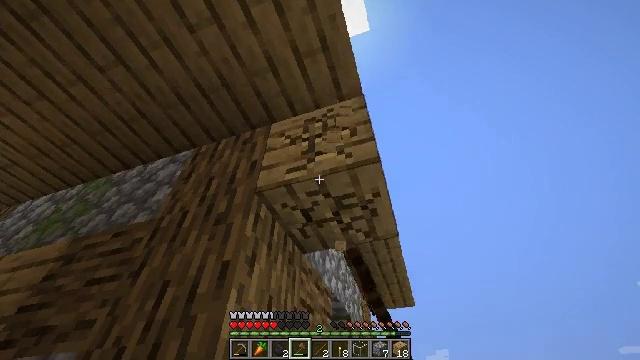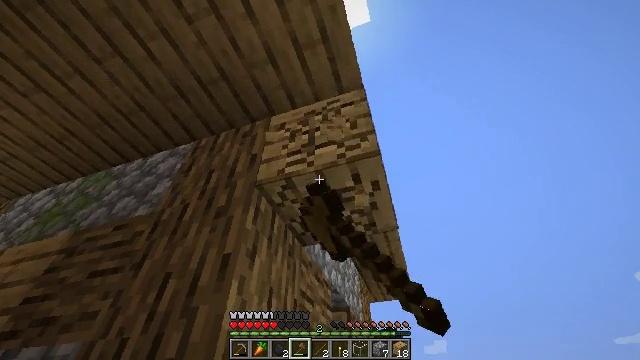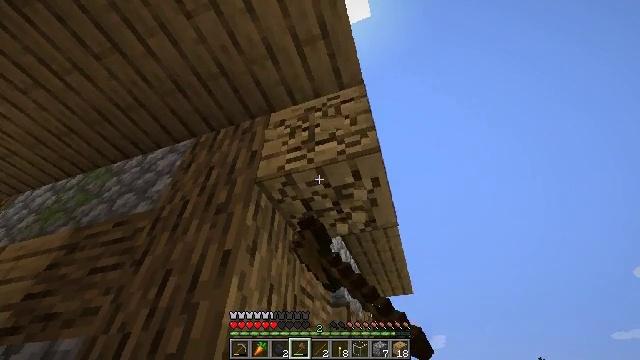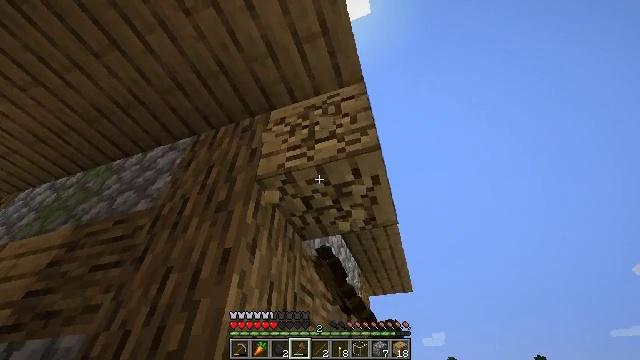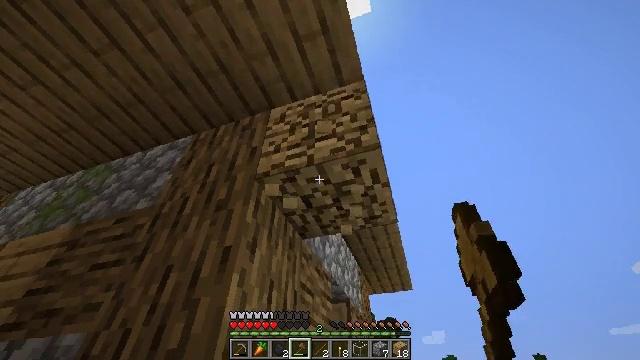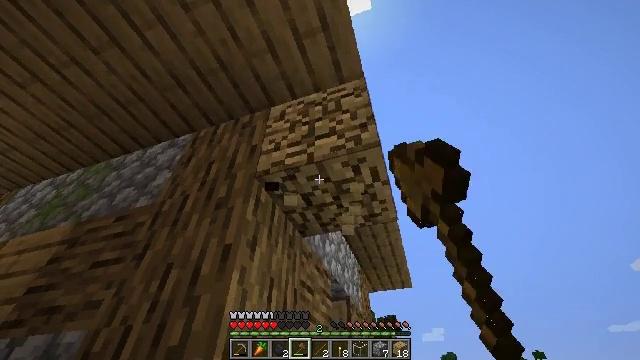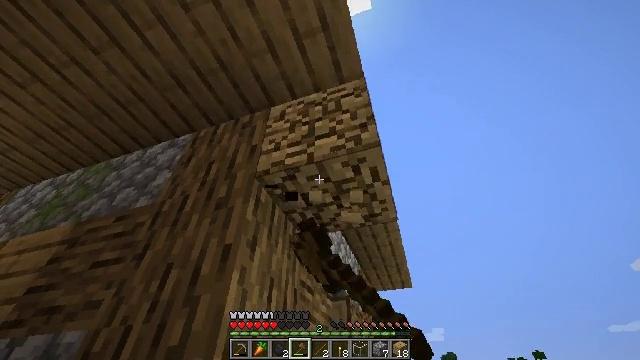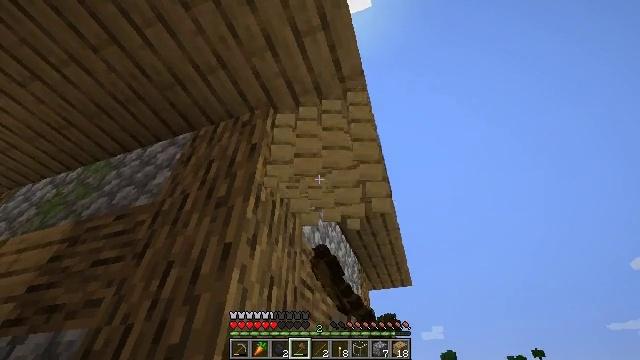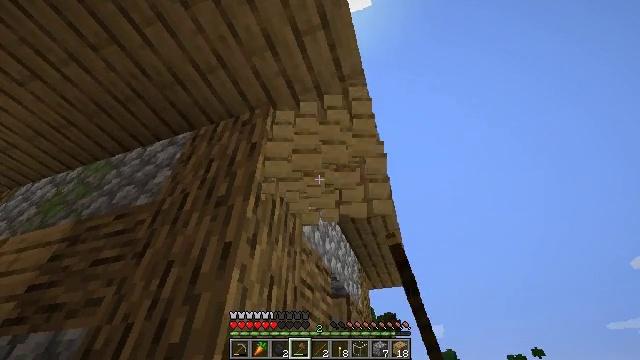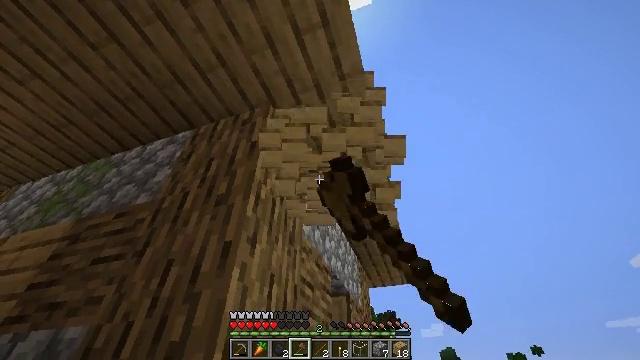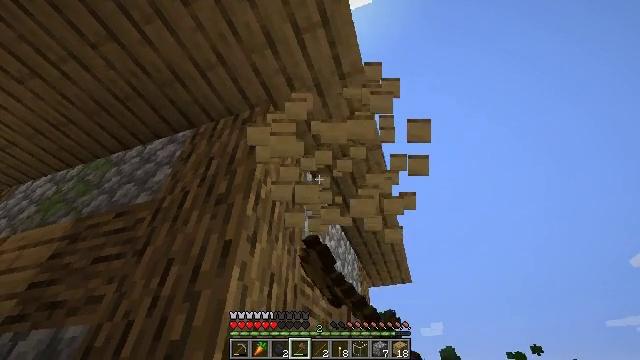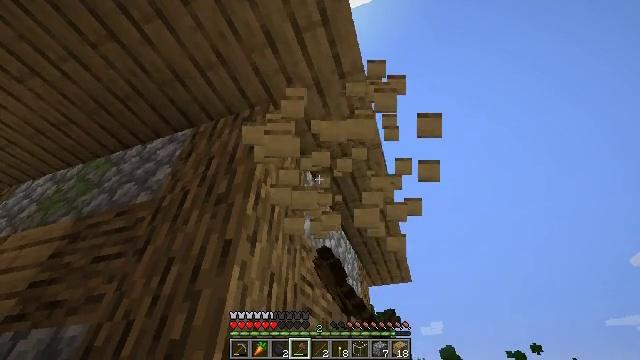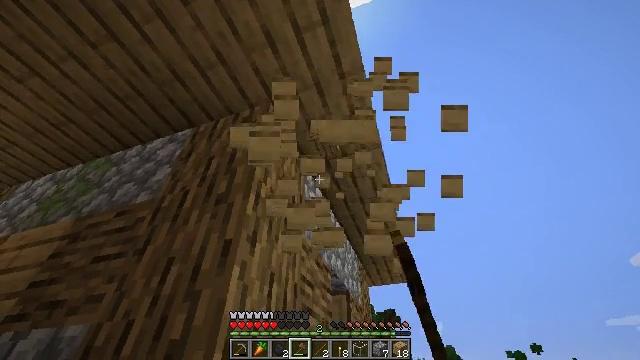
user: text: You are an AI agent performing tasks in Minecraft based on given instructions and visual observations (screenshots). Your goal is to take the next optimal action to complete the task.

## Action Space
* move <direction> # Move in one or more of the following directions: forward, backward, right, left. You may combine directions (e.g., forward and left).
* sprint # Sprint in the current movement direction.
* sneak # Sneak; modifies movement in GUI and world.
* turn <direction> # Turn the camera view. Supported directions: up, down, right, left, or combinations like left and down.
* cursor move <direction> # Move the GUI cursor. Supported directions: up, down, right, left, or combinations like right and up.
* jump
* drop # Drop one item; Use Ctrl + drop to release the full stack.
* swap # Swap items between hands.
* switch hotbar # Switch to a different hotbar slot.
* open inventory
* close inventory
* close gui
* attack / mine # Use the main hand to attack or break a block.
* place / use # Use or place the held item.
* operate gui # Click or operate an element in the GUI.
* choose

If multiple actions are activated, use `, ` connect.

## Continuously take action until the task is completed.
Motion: motion action
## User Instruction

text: Collect the oak planks from the structure.
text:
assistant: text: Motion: turn down, attack / mine
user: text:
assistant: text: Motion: attack / mine
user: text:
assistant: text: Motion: attack / mine
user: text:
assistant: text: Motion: attack / mine
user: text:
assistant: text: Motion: attack / mine
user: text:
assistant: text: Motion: attack / mine
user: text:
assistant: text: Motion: attack / mine
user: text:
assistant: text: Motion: attack / mine
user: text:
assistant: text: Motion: attack / mine
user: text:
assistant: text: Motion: attack / mine
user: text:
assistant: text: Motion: attack / mine
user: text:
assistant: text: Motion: attack / mine
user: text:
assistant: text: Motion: attack / mine